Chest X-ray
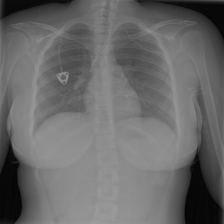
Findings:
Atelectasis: negative
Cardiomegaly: negative
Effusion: negative
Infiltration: negative
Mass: negative
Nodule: negative
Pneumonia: negative
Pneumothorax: negative
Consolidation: negative
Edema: negative
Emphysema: negative
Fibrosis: negative
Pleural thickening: negative
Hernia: negative